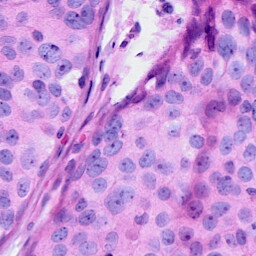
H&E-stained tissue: Breast